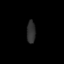
Tissue: lung
Cell type: Myeloid cells
Senescence score: 0.6917
Nuclear area (px): 190
Mean DAPI intensity: 47.626